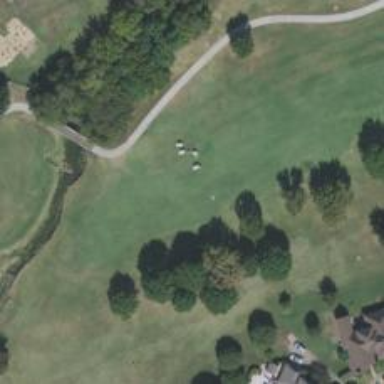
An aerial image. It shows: View of golf hole.